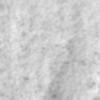
Label: no_change